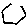
Label: hexagon